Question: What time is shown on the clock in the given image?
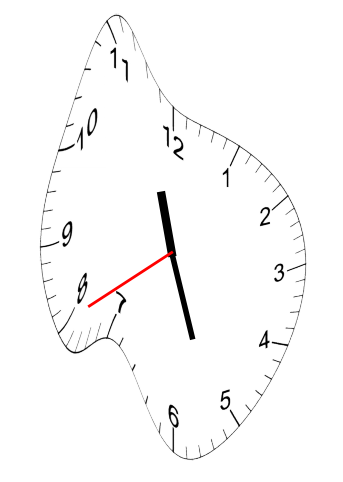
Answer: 11:26:40